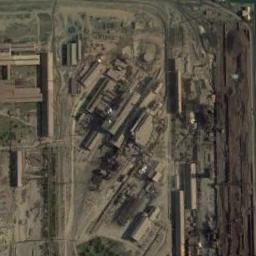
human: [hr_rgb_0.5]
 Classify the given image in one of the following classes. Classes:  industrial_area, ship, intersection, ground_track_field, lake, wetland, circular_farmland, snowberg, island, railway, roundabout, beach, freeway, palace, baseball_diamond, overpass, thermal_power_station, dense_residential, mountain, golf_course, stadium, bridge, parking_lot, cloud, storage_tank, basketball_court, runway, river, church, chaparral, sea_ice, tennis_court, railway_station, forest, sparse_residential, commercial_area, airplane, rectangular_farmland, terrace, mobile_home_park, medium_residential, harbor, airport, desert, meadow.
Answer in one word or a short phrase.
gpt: industrial_area